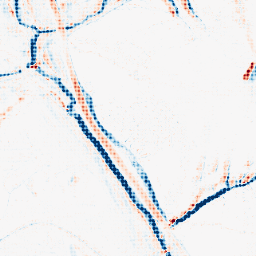
Category: morphological
Decomposition family: morphological_ellipse
Decomposition parameters: operation: average
width: 5
height: 10
Upsampling method: sinc_blackman
Upsampling parameters: scale: 8
kernel_size: 8
Upsampling scale: 8